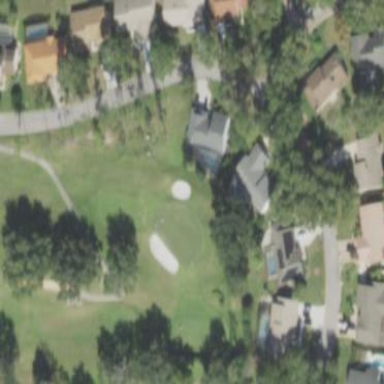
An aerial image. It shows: Golf fairway surrounded by grass.